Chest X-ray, PA view. Patient: 42 years old, sex F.
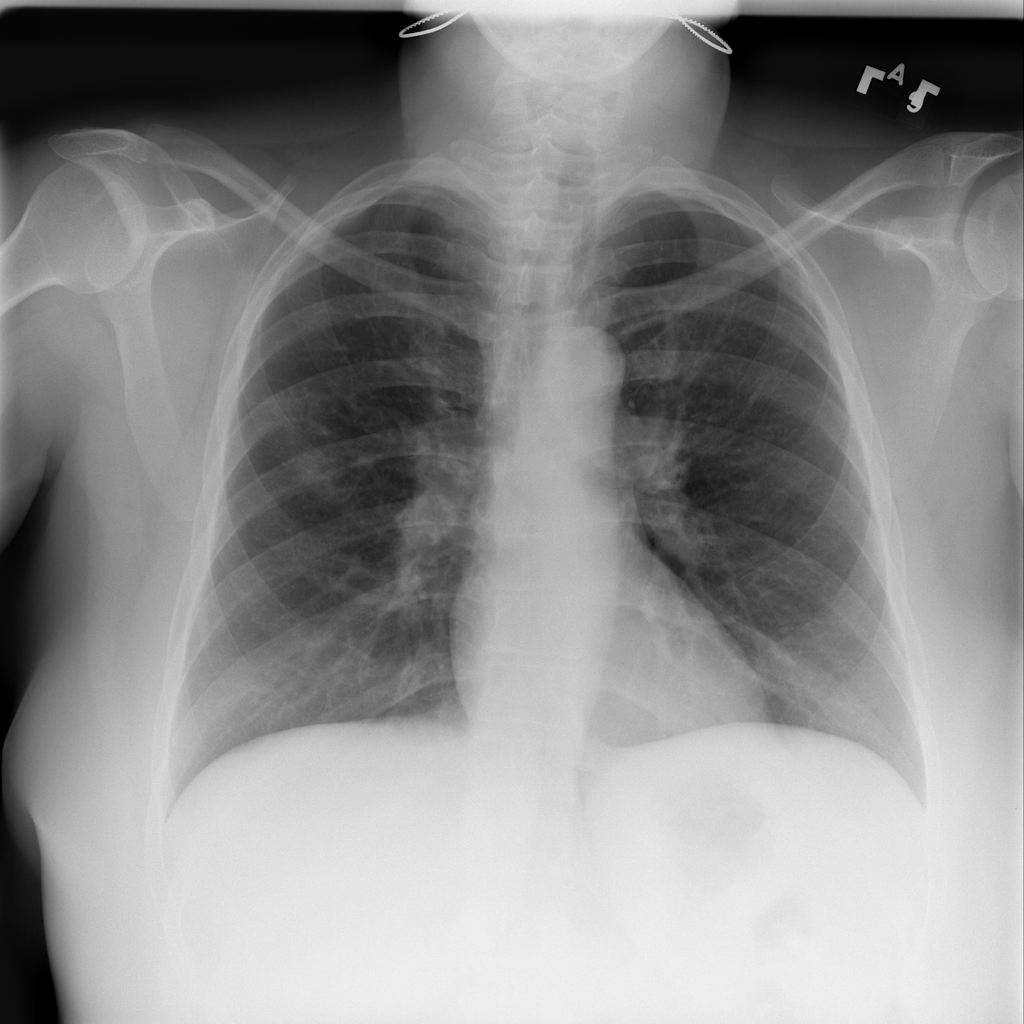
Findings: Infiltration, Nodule